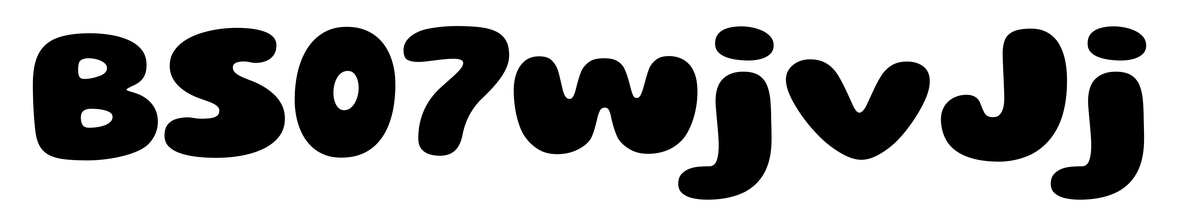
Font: Gluten_ExtraBold